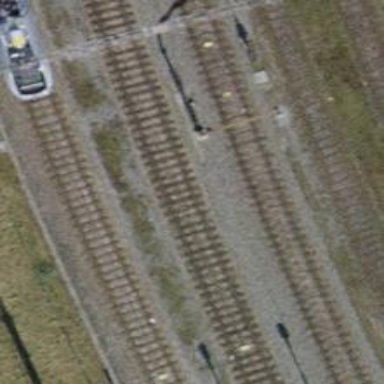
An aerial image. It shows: Single-track electrified railway siding with contact line for service.